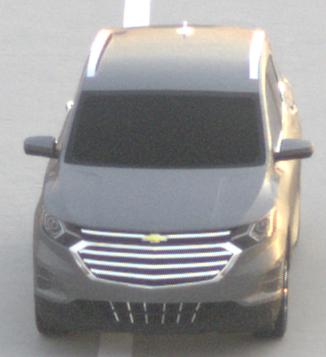
Make: Chevrolet
Model: Equinox
Detailed model: Gen. 2
Model produced from: 2015
Model produced until: 2017
Doors: 5
Color: gray
Road condition: dry road
Daytime: sunrise or sunset
Contrast: low contrast